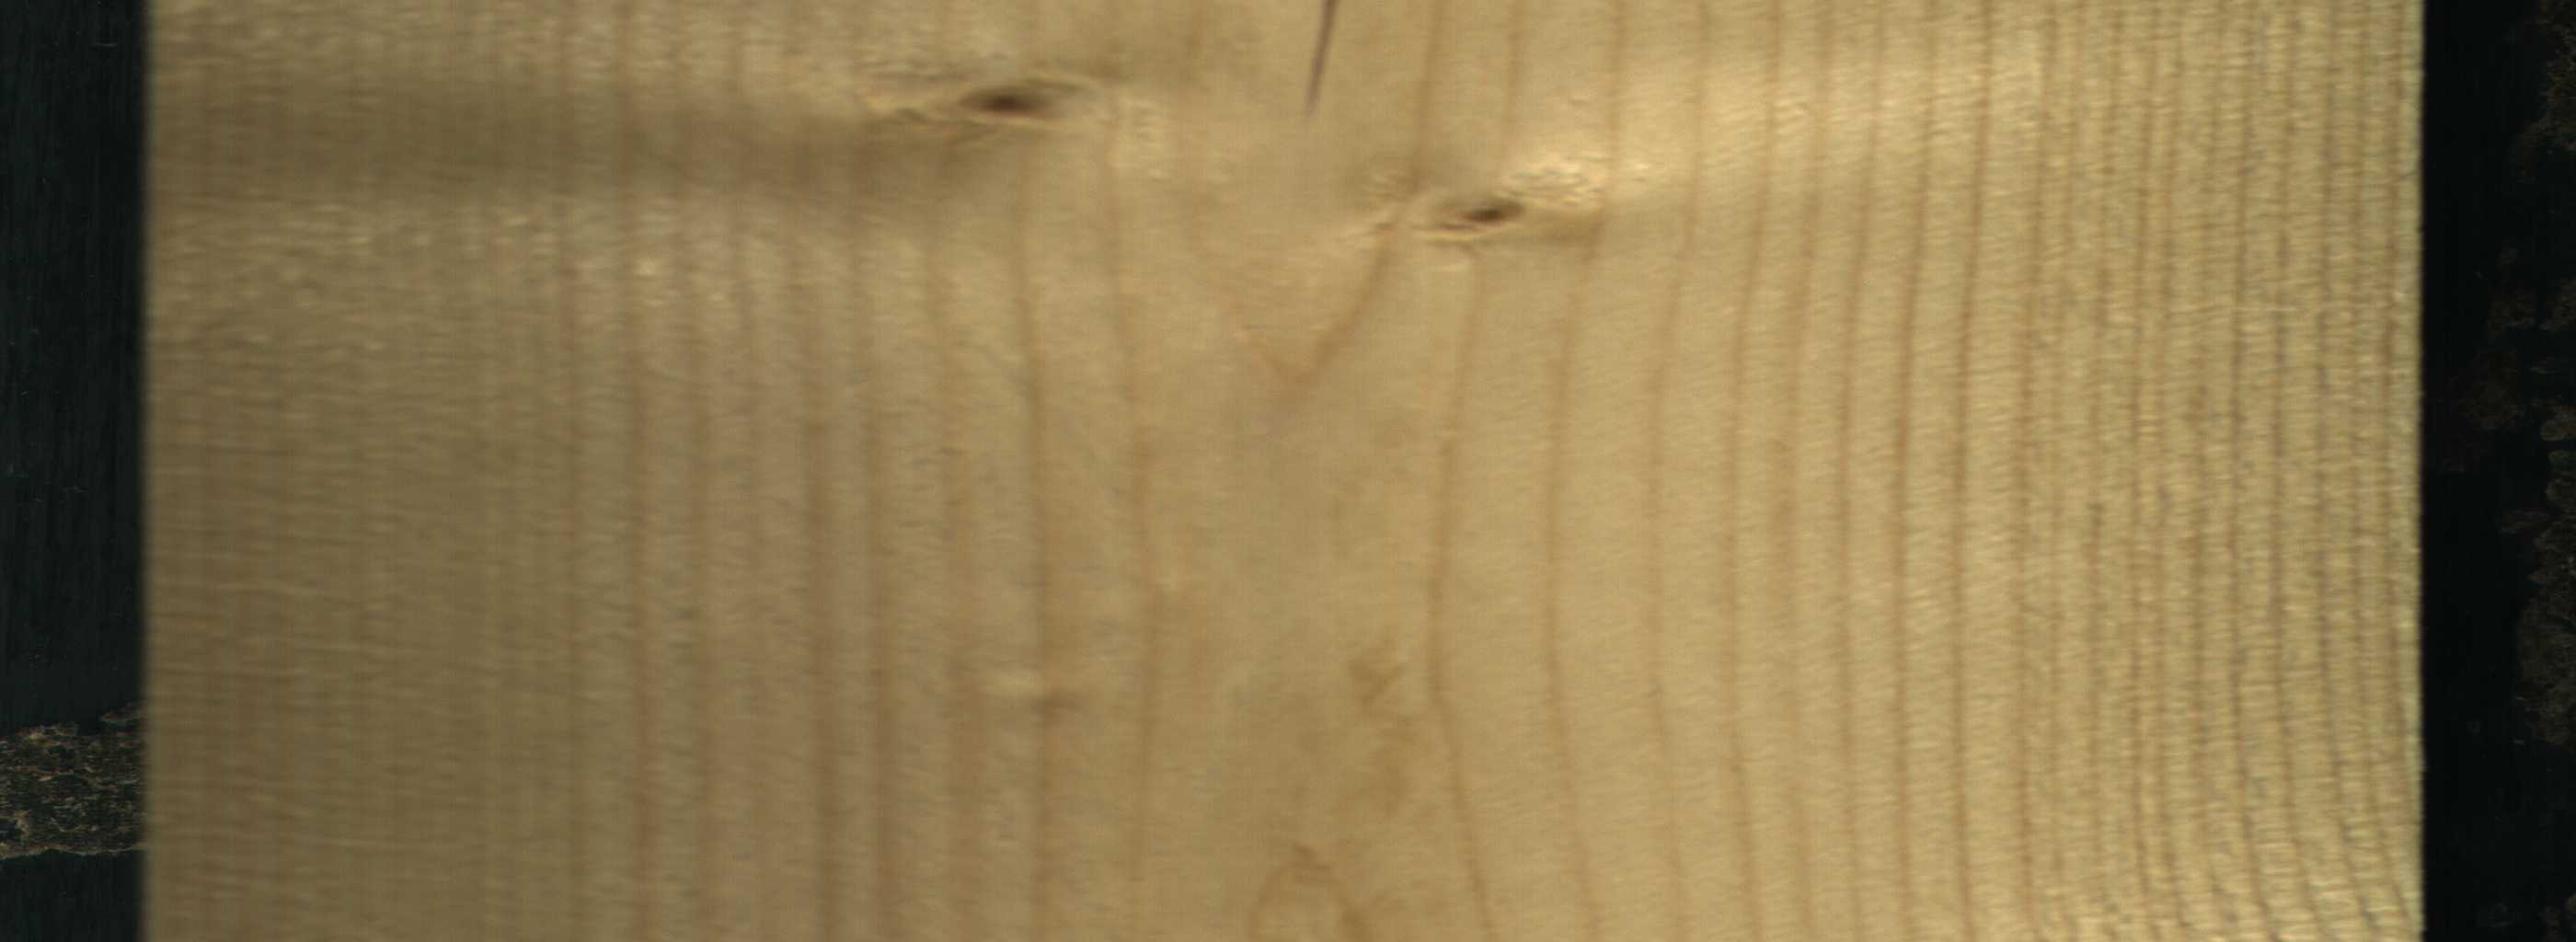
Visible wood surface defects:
Crack
Live_Knot
Live_Knot